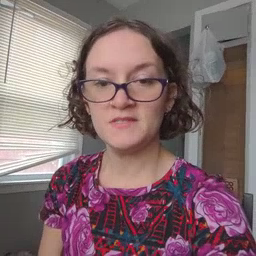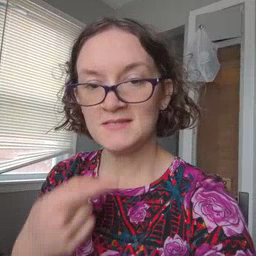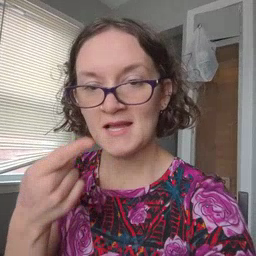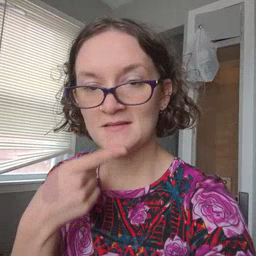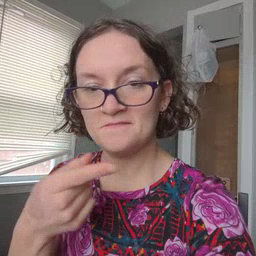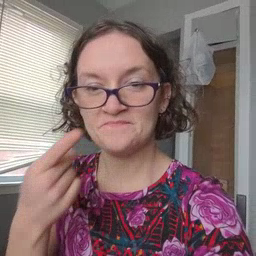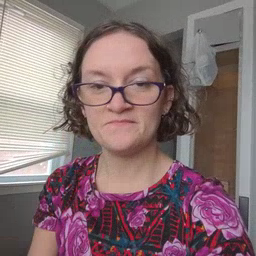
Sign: say